Interaction volume radius: 5 \u00c5
Interaction volume height: 10 \u00c5
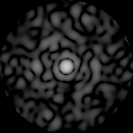
Disorder parameter: 0.84